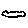
Label: cloud